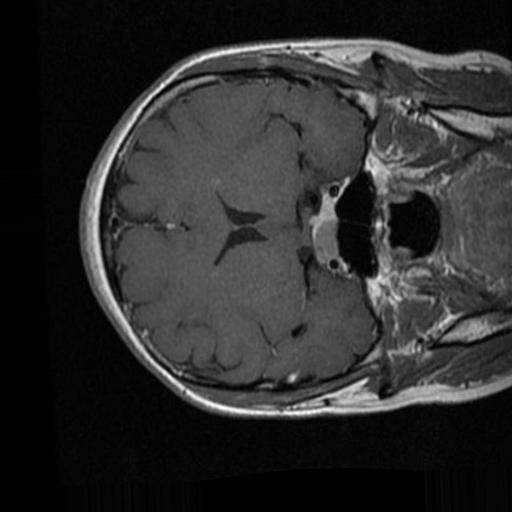
Label: brain_tumor